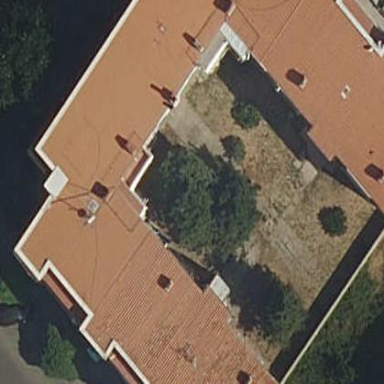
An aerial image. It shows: Apartments building with gabled roof oriented along the structure.